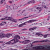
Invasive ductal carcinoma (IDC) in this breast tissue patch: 1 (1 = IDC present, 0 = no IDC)